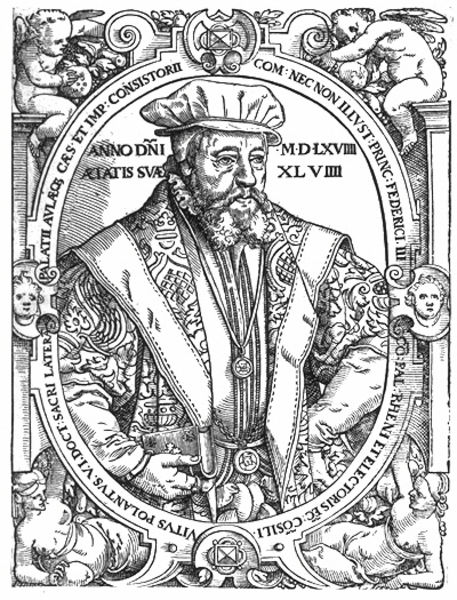
Titel: Bildnis des Kurfürsten Friedrich III. von der Pfalz (?)
Künstler: Tobias Stimmer
Institution: (Seriendruck)
Schlagwörter: gemälde, hand, kopf, mann, umhang, weiß, frauen, frau, hut, köpfe, mund, nase, ohr, schwarz, zeichnung, ornament, alt, anzug, bart, jacke, kappe, mütze, augen, bibel, kragen, rahmen, vollbart, bild, bildnis, herr, portrait, porträt, kirche, auge, gewand, kostüm, mantel, kreis, oval, engel, putto, schärpe, schrift, kette, grafik, graphik, friedrich, kaiser, könig, papst, inschrift, büste, buch, denkmal, druck, schwarz-weiß, stich, text, brille, orden, herrscher, verziert, wappen, schnörkel, mittelalter, medaille, emblem, putten, kupferstich, putti, weise, royal, latein, fugger, frühe neuzeit, anno, friedrich iii, ratsherr, past, mdlxviii, latein+, zdruck